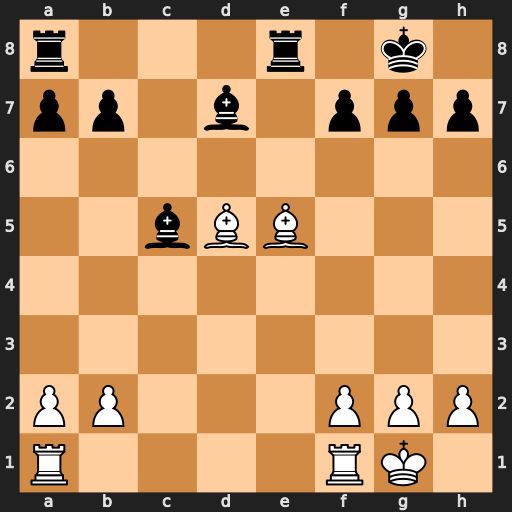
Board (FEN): r3r1k1/pp1b1ppp/8/2bBB3/8/8/PP3PPP/R4RK1
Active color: w
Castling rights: -
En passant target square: -
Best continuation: Bxb7 Rxe5 Bxa8